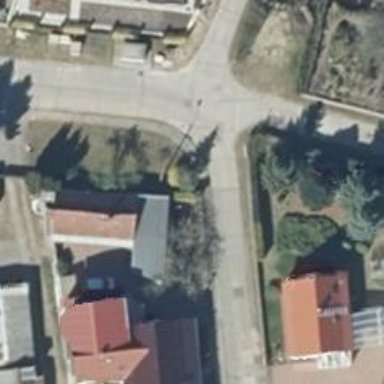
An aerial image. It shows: Residential road with concrete surface.